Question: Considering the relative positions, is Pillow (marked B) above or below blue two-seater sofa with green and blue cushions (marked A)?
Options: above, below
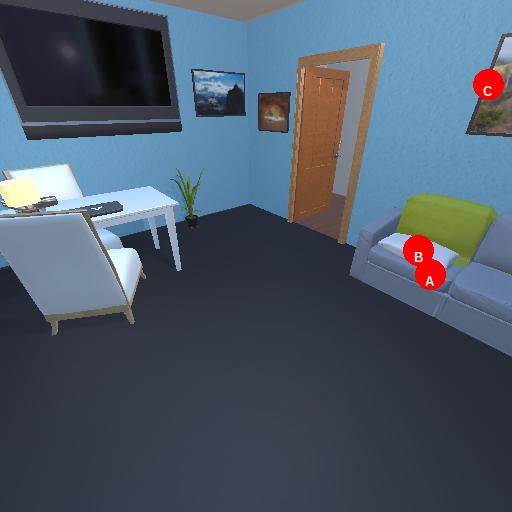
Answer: above